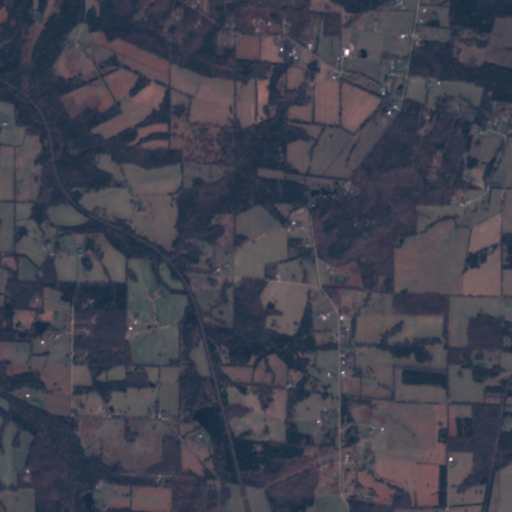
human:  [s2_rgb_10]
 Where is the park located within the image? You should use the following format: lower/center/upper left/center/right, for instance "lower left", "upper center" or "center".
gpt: The park is located in the center right of the image.
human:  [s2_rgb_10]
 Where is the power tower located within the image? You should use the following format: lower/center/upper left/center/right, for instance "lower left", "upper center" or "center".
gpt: The power tower is located in the lower right of the image.
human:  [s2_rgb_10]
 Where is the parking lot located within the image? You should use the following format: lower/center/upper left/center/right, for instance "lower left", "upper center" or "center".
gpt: There is no parking lot in the image.